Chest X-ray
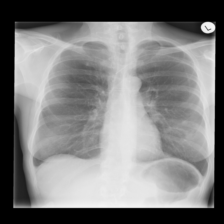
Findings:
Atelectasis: negative
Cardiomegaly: negative
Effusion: negative
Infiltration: negative
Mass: negative
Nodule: negative
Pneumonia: negative
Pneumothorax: negative
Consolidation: negative
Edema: negative
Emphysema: negative
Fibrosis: negative
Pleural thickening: negative
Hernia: negative